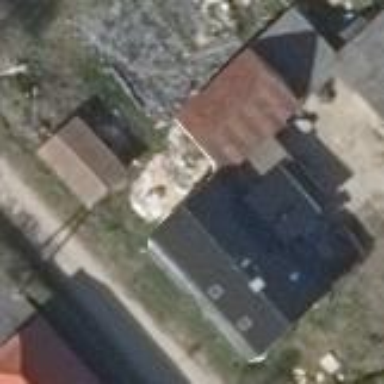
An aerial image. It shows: Detached building.